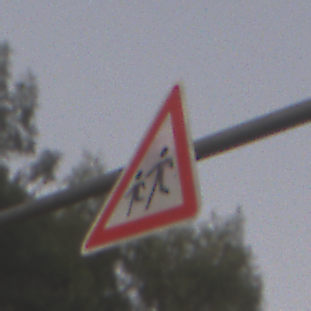
Verkehrszeichen: KinderRechts
Umgebung: Outdoor, Nature
Tageszeit: SunriseSunset
Wetter: Clear
Licht: Natural
Jahreszeit: NotSpecified
Kontrast: LowContrast